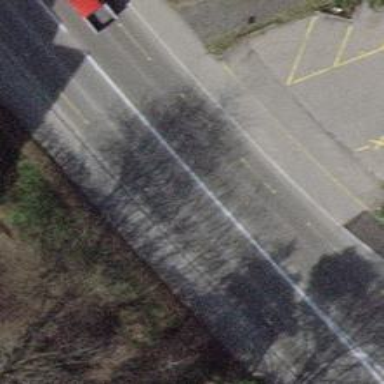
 featuring lane for cyclists on both sides."